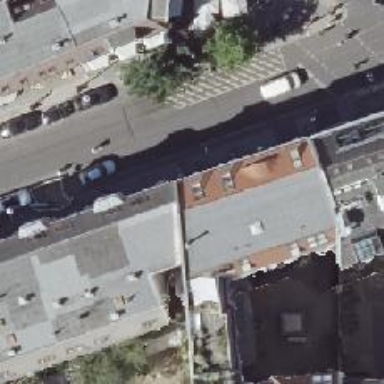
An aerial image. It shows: Clothing store.